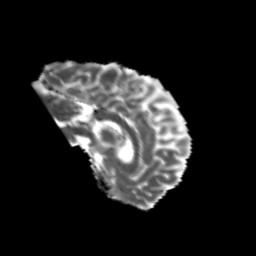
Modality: MD
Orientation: sagittal
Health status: healthy
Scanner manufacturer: philips
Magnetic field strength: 3 T
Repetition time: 6.964 s
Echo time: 0.092 s